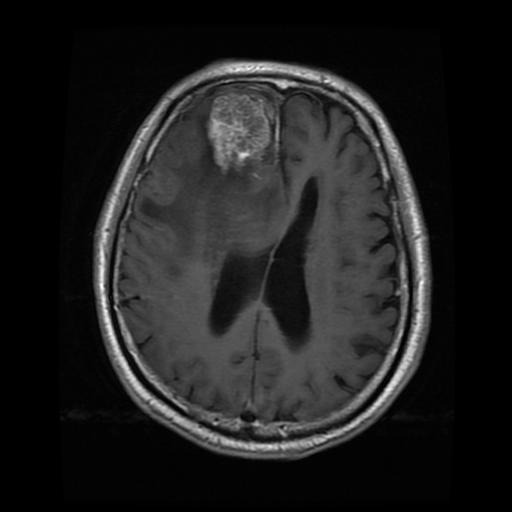
Label: meningioma